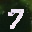
Label: 7